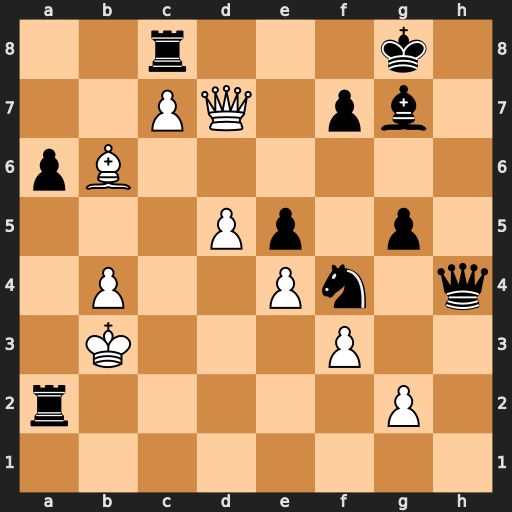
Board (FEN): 2r3k1/2PQ1pb1/pB6/3Pp1p1/1P2Pn1q/1K3P2/r5P1/8
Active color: w
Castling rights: -
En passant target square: -
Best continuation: Qxc8+ Bf8 Bc5 Ng6 Kxa2